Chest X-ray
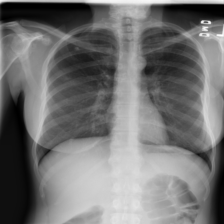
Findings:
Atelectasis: negative
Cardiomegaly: negative
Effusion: negative
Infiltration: negative
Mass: negative
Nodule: negative
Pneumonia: negative
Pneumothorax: negative
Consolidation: negative
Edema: negative
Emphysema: negative
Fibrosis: negative
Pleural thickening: negative
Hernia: negative